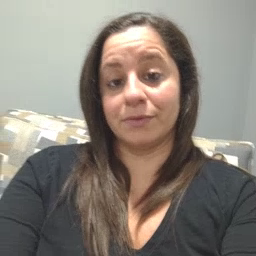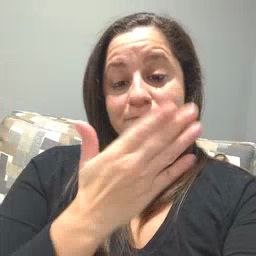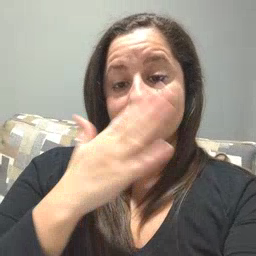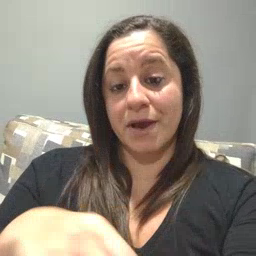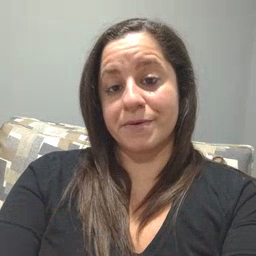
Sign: bad